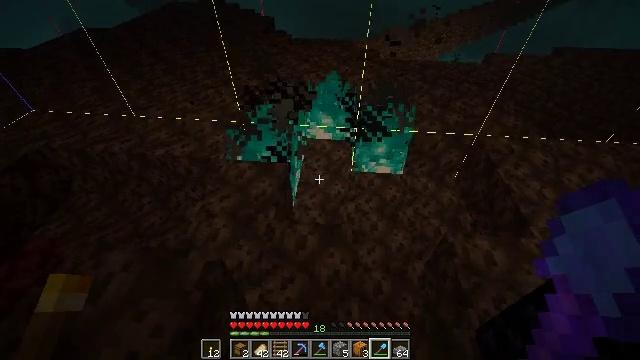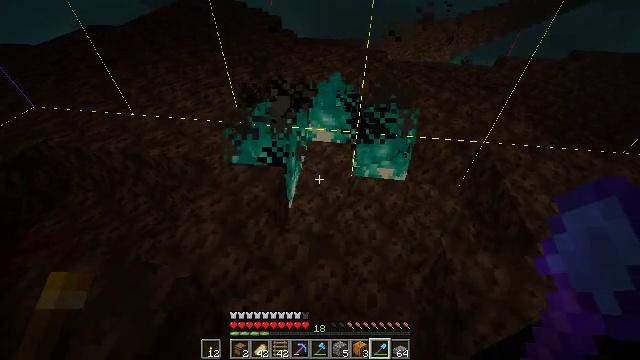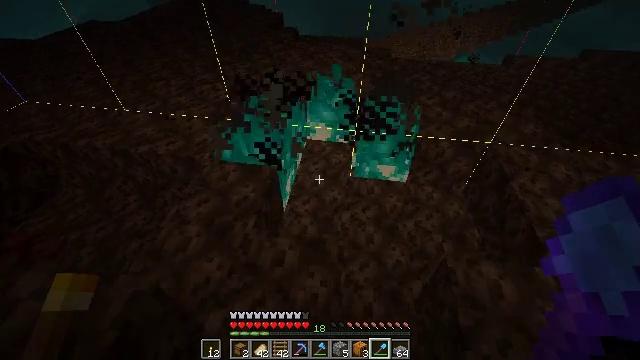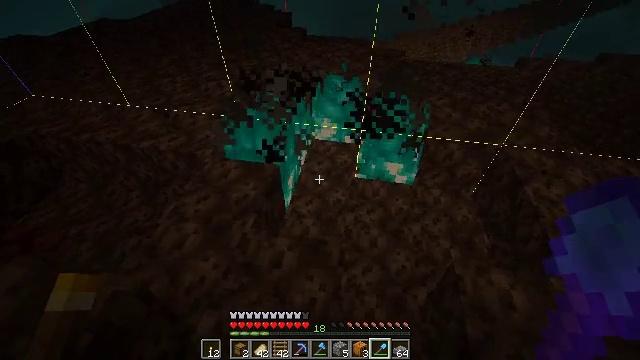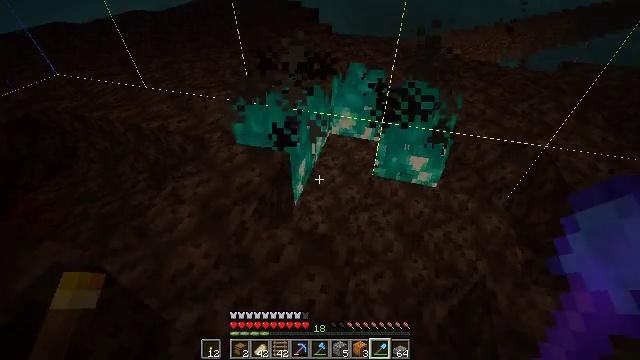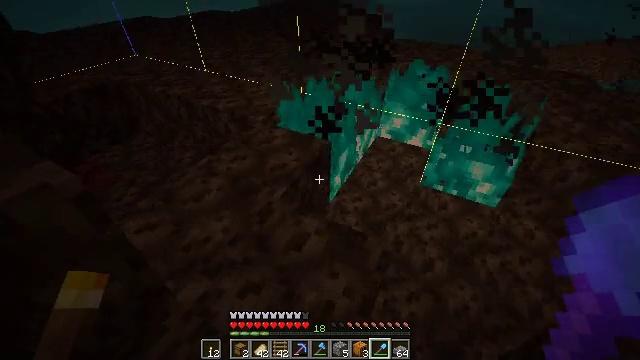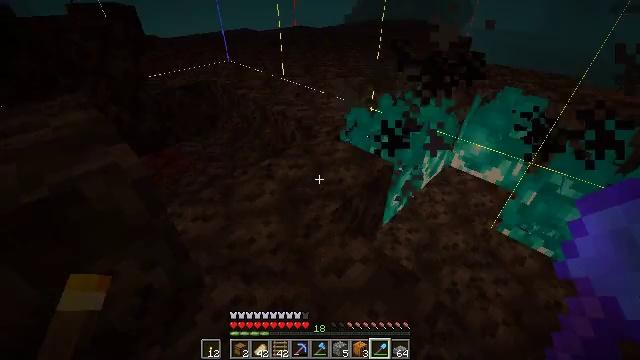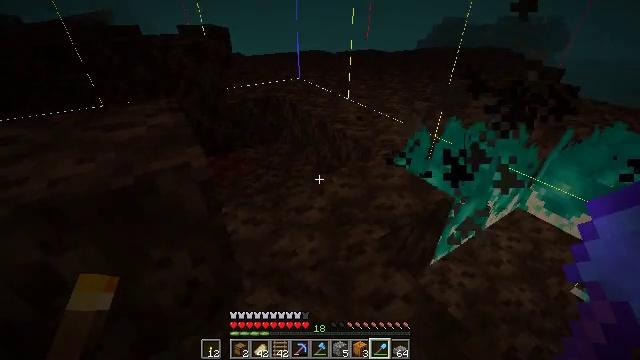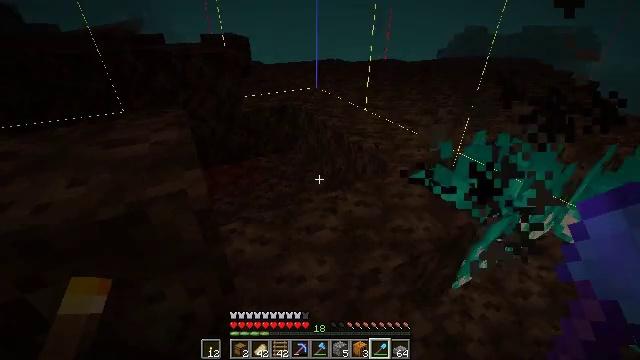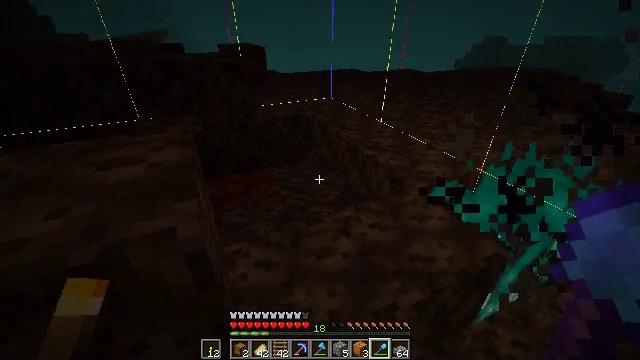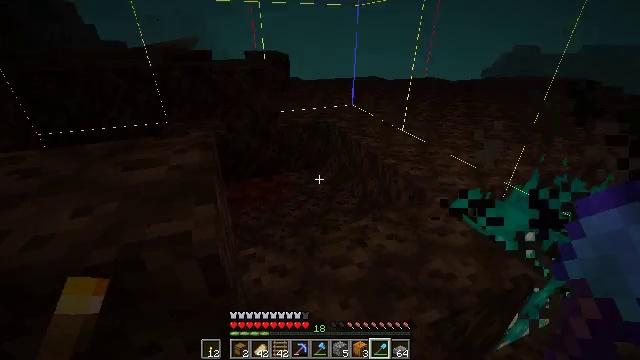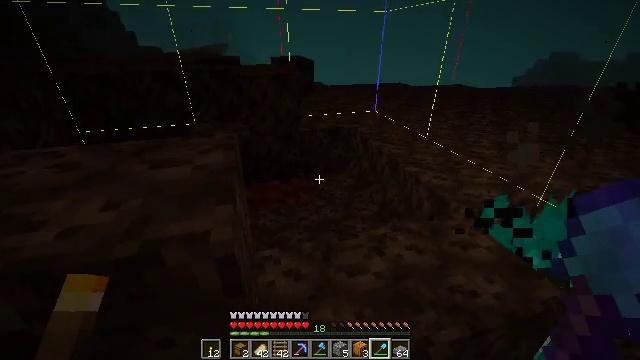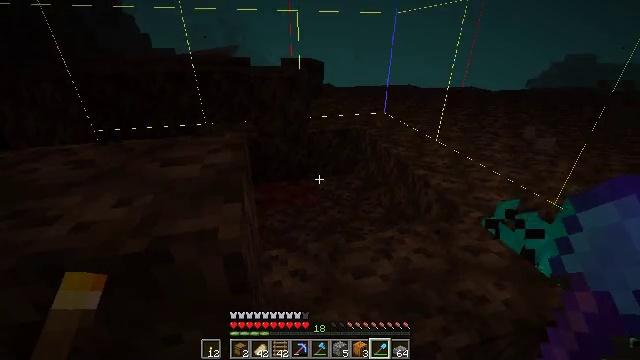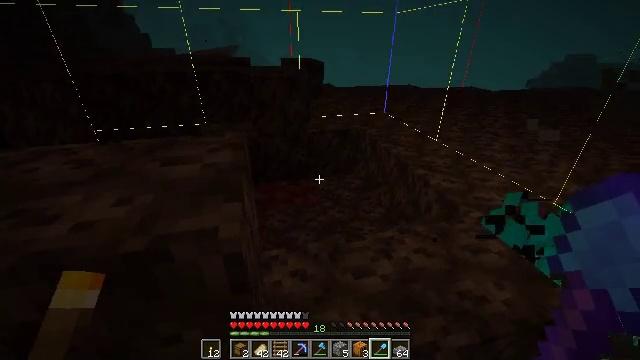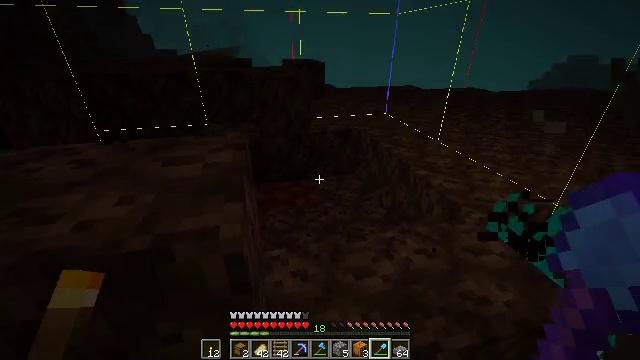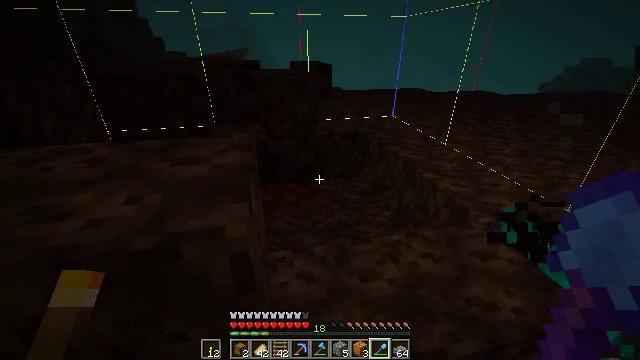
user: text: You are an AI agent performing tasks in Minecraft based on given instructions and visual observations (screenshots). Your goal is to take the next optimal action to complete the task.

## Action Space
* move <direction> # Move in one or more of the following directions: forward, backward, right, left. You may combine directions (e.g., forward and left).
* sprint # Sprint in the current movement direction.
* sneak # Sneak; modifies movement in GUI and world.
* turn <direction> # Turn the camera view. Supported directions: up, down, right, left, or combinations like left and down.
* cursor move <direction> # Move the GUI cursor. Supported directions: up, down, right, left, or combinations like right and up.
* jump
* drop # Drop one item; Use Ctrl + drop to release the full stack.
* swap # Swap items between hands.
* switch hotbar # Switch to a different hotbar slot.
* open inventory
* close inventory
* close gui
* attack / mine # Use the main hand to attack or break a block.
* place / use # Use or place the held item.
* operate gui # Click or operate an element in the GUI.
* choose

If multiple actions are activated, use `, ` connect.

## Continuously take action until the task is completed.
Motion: motion action
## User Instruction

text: Collect soul sand blocks.
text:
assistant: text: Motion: move forward and move right, turn left
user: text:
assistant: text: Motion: move forward, turn left
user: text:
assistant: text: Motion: move forward, turn left
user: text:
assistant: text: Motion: move forward, turn left and up
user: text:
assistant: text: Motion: move forward, turn left and up
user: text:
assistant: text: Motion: move forward, turn left and up
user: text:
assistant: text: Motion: move forward, turn left and up
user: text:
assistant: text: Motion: move forward, turn left and up
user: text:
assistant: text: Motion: move forward, turn left and up
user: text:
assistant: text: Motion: turn left and up
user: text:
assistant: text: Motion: turn left and up
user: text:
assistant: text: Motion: turn left
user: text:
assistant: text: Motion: no_op
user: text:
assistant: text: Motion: no_op
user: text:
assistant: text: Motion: turn left
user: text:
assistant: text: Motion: move forward, turn left
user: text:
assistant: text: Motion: move forward and move right, turn left and up
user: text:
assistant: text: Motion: move forward and move right, turn left
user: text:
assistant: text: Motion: move forward and move right, turn left
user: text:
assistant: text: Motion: move forward and move right, turn left
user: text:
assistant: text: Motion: move forward and move right, turn left
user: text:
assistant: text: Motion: move forward and move right, turn left
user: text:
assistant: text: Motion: move forward and move right, turn left
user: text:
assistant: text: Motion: move forward, turn left
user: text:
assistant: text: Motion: move forward, turn left
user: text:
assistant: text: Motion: turn left
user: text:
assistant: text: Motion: turn left
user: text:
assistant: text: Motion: no_op
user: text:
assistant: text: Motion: no_op
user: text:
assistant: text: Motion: no_op